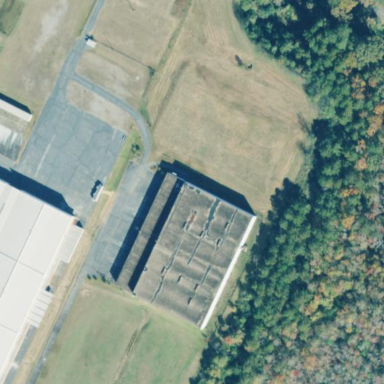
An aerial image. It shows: Industrial building.